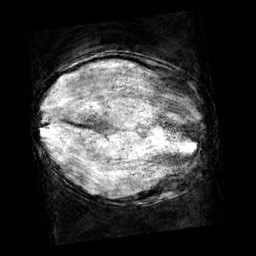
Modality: minIP
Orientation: axial
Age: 9
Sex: male
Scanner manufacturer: siemens
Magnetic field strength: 3 T
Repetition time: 0.027 s
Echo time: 0.02 s